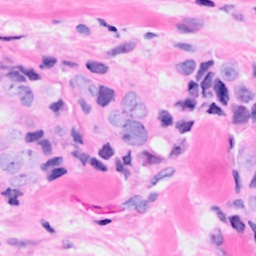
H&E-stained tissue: Breast